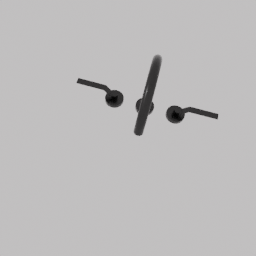
Label: appliances